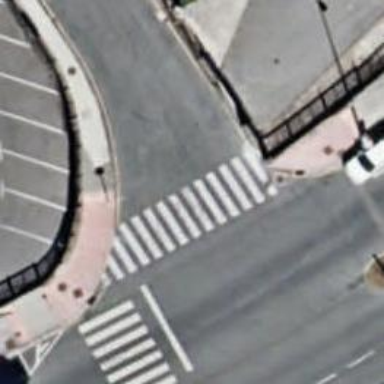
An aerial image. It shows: Uncontrolled crossing on the road.